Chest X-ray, PA view. Patient: 48 years old, sex F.
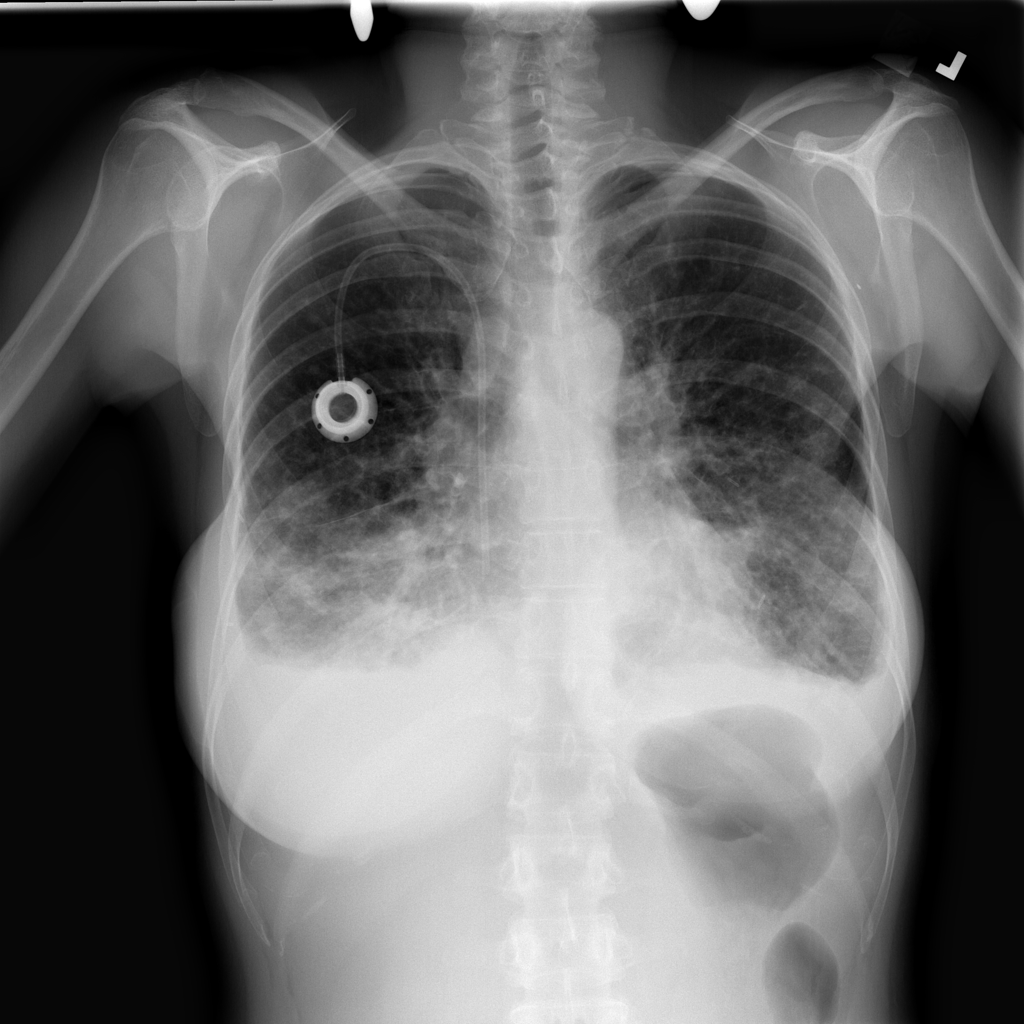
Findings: No Finding